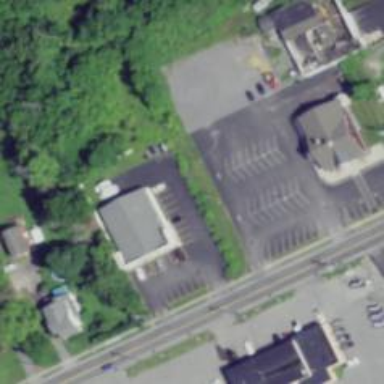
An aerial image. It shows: Convenience shop.